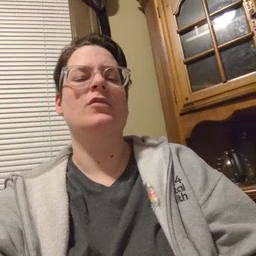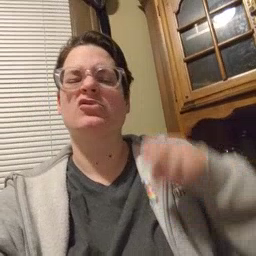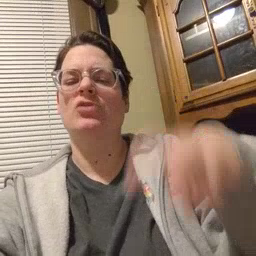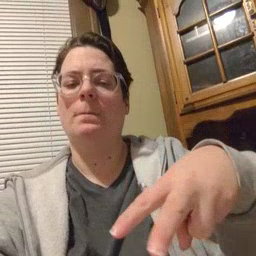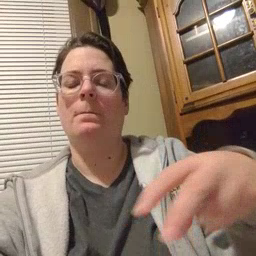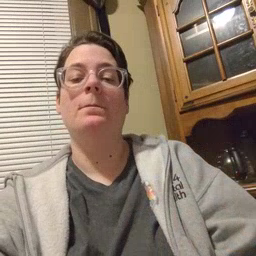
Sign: jump